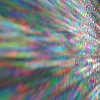
Label: sunburn